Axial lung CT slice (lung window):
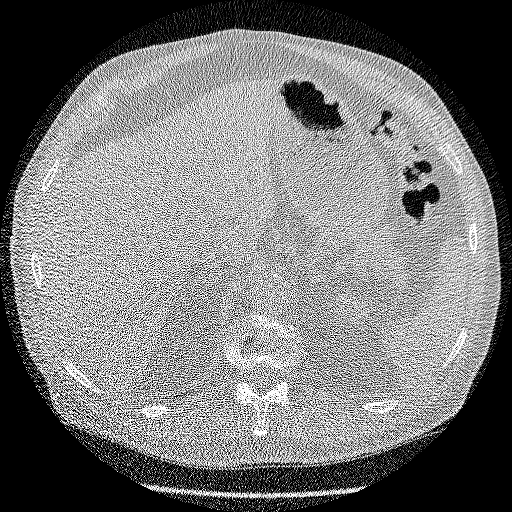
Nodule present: no